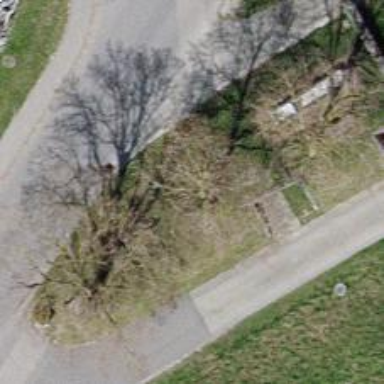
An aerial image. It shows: Bench.